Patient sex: M
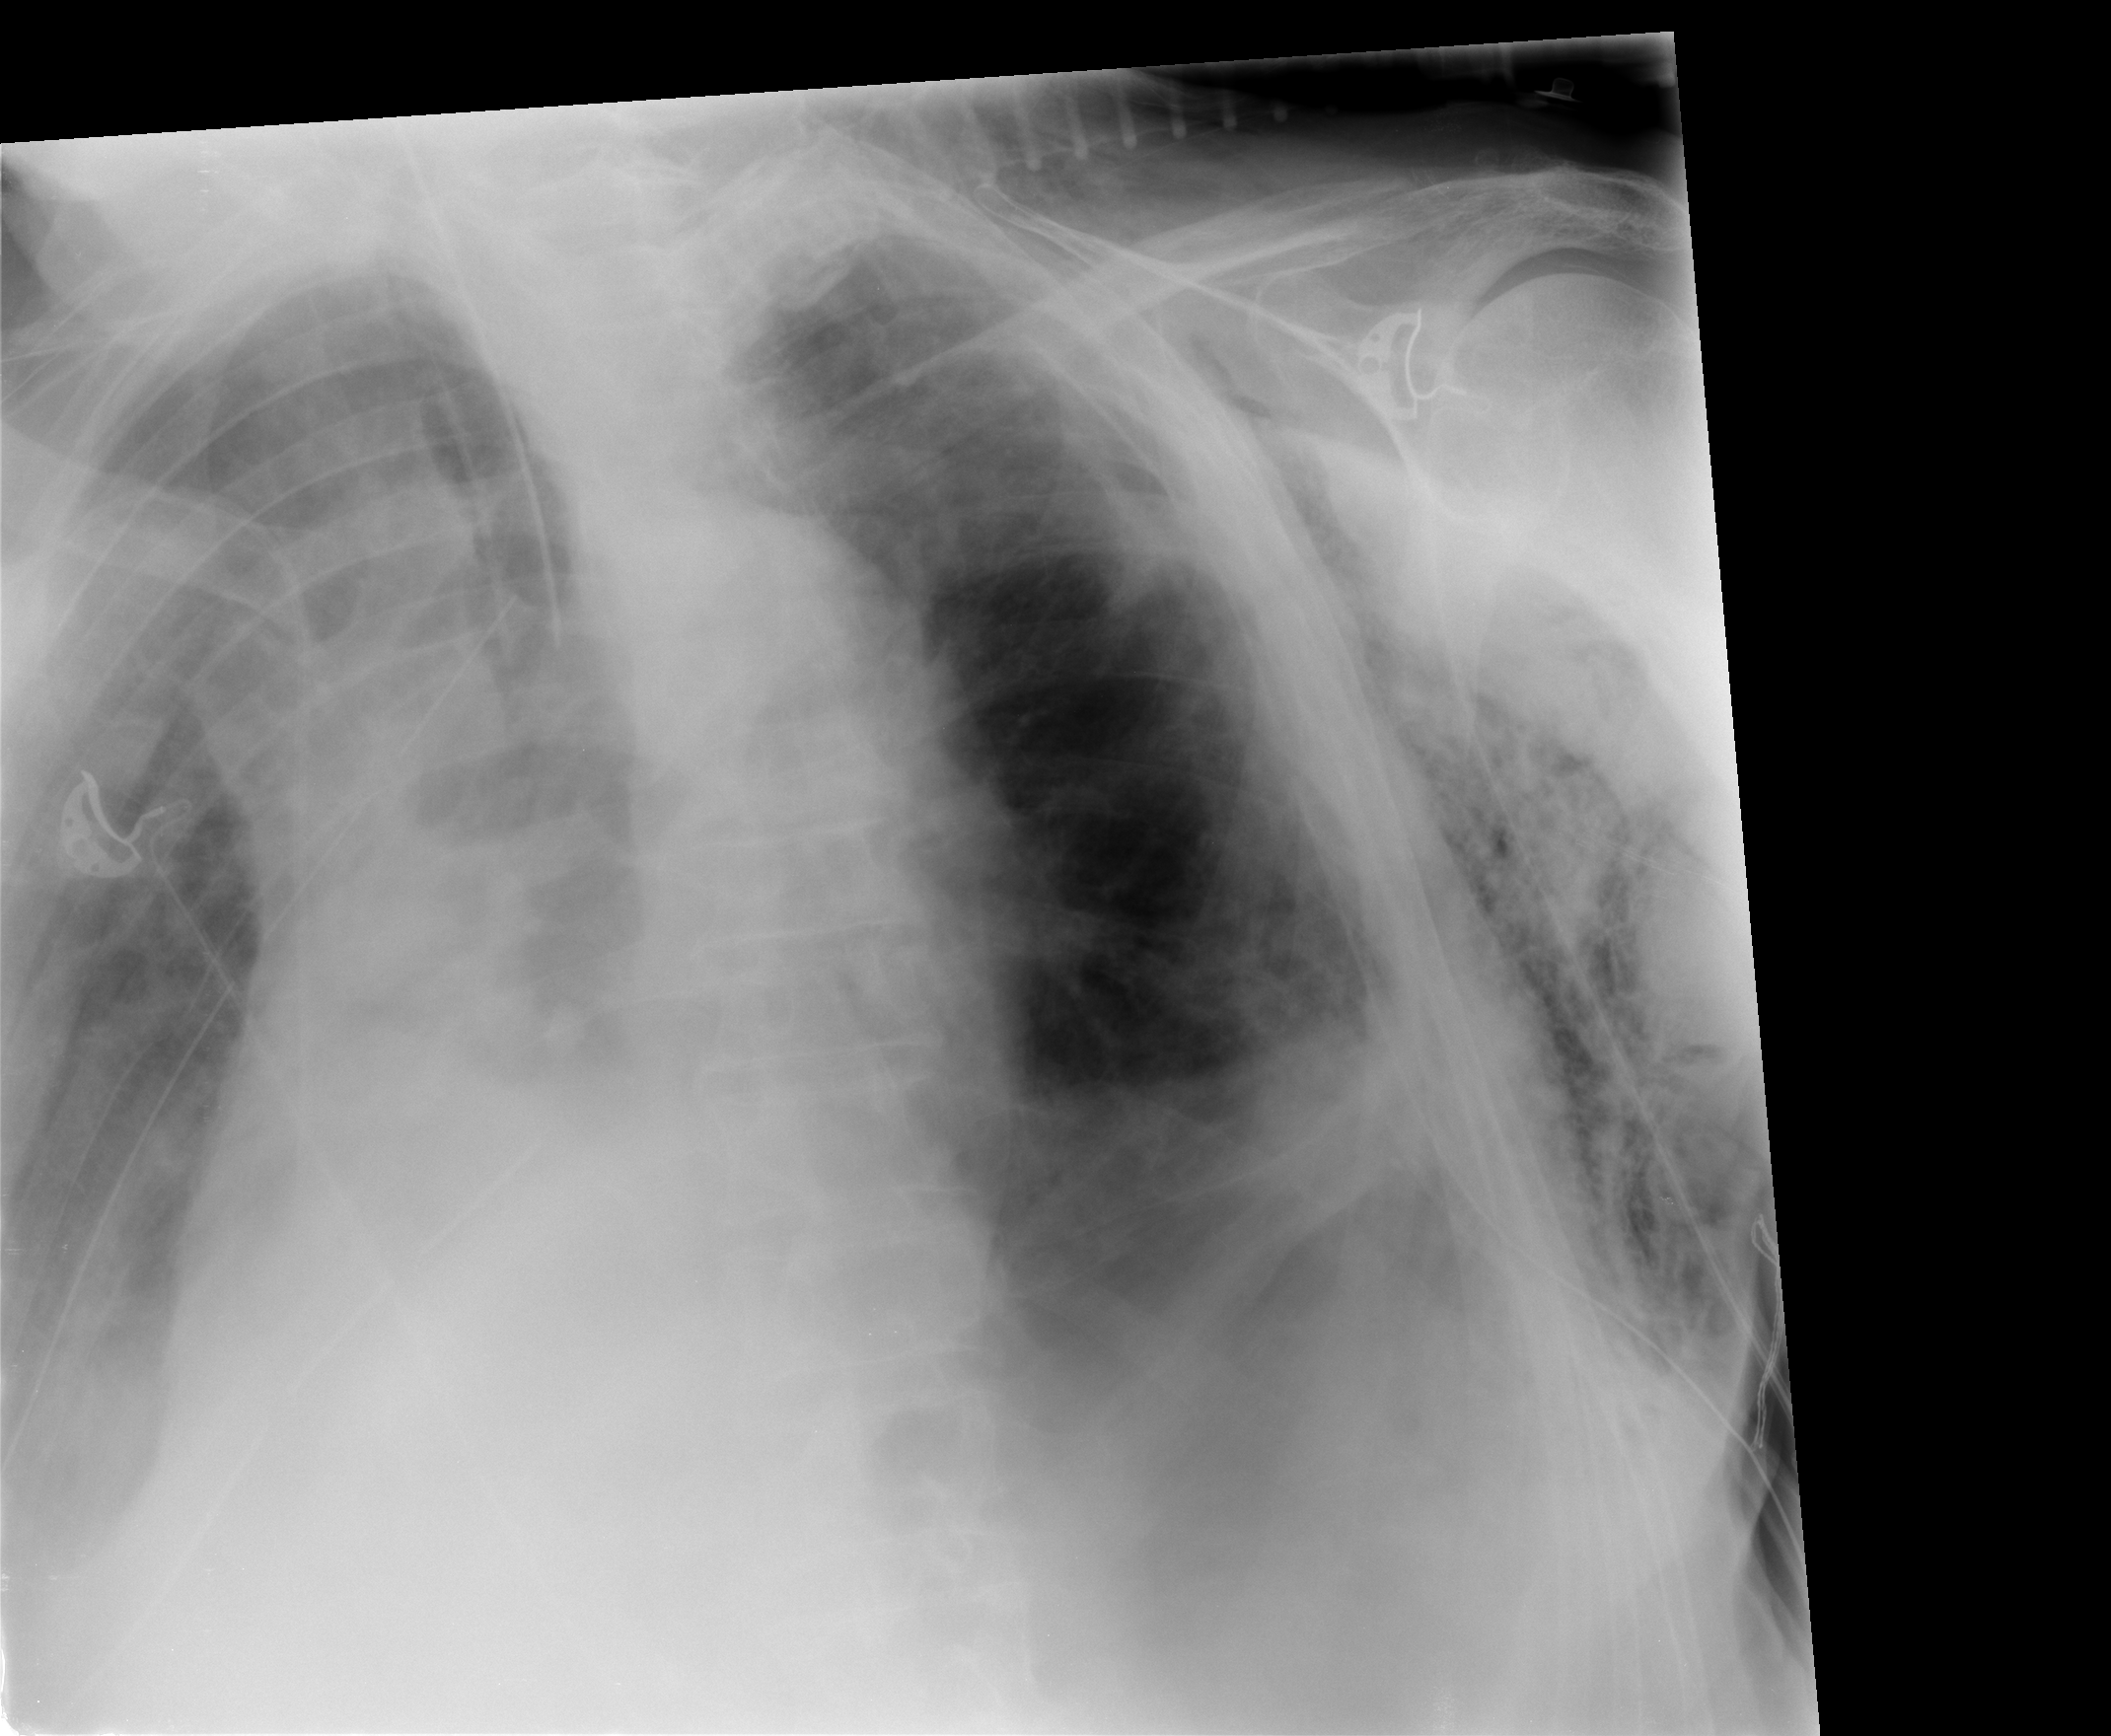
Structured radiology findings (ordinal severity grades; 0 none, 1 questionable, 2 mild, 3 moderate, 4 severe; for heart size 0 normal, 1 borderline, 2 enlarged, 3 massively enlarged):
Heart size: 1
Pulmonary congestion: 0
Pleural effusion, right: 2
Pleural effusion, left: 2
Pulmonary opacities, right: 2
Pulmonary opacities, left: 0
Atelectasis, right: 2
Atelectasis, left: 2